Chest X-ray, PA view. Patient: 40 years old, sex M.
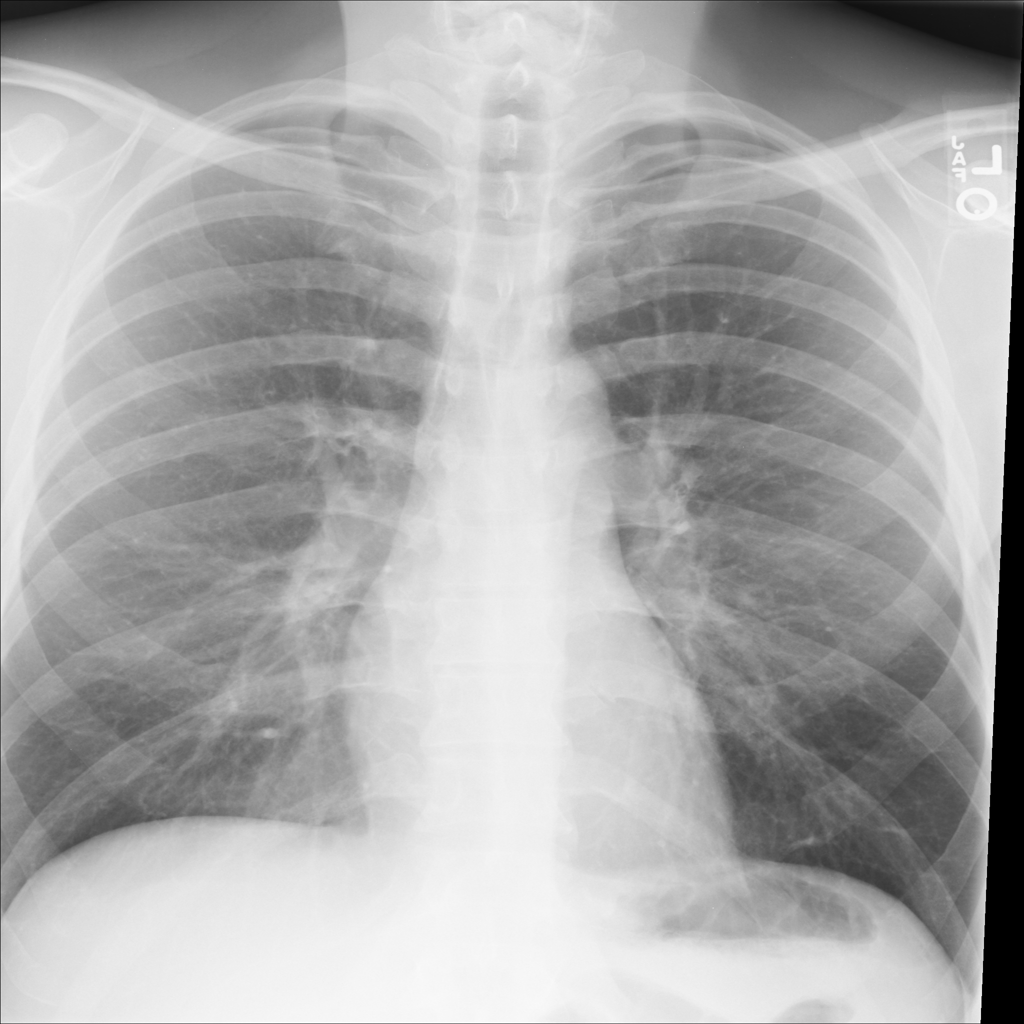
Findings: No Finding